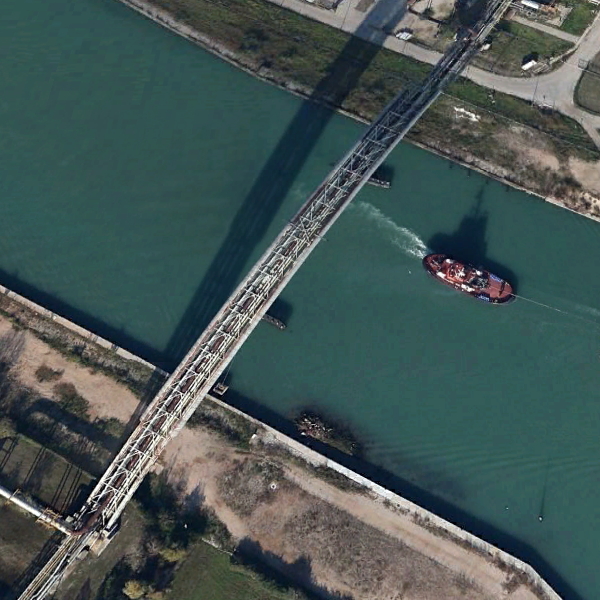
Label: Bridge